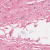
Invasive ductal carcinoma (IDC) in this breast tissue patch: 0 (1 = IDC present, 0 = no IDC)